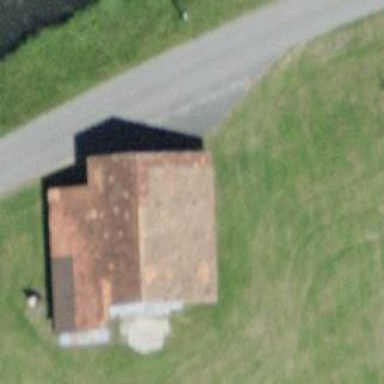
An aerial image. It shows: Barn.